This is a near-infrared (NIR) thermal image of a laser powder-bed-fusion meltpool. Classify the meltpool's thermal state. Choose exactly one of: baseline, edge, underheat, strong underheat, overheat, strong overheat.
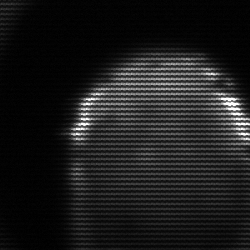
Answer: edge